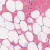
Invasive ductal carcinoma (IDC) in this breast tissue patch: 0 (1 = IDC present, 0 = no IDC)